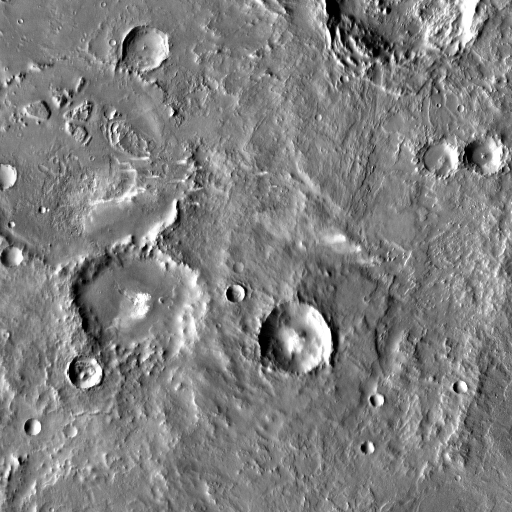
Crater classes present: Background, Other, Layered, Buried, Secondary